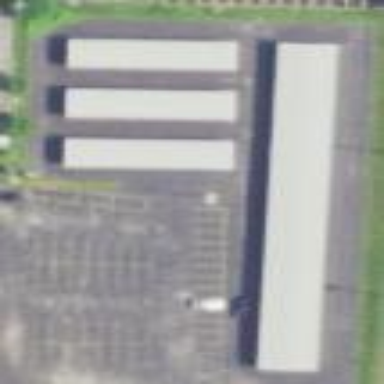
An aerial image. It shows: Storage rental shop.